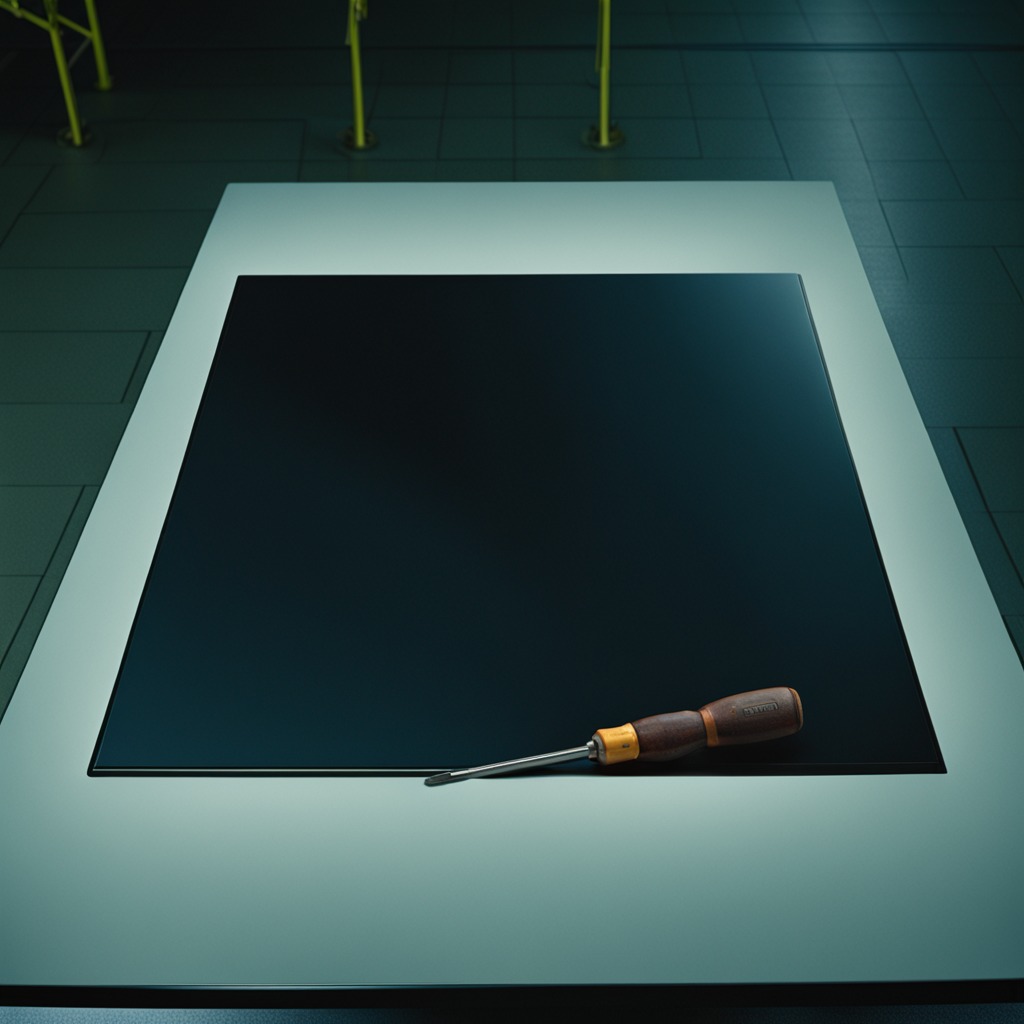
A screwdriver is lying on a clean empty table in a railway signal maintenance room.